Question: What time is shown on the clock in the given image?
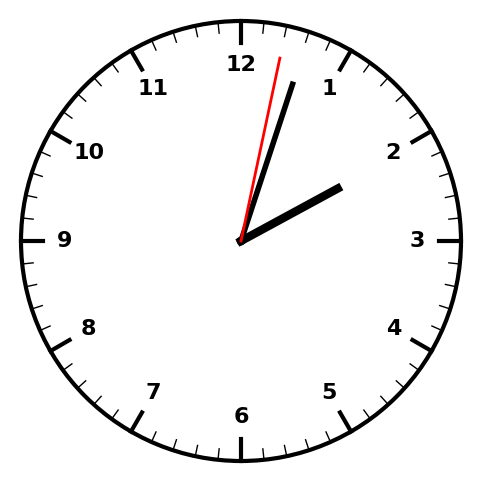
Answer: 02:03:02